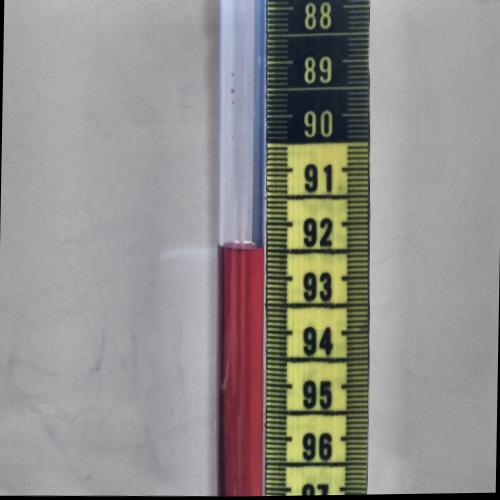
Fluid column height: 92.5 cm